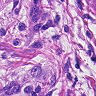
Metastatic tissue present: no